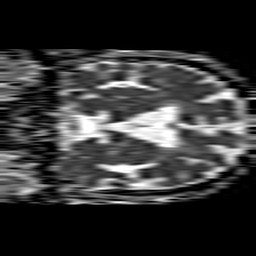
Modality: ADC
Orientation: coronal
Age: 81
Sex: male
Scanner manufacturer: philips
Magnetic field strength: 1.5 T
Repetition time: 4.6 s
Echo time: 0.08517 s